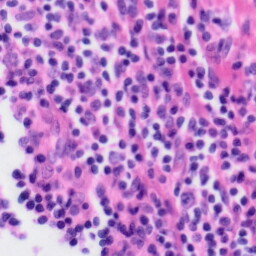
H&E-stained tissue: Tonsil